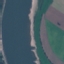
Land use / land cover: River